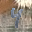
Label: 4